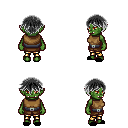
a pixel art fantasy rpg character, female body template, orc, green skin, leather chest armor, gold greaves, gray short bangs hairstyle, black slippers, four views (front, back, left, right), 2x2 character sprite sheet, small pixel art, hard edges, no anti-aliasing